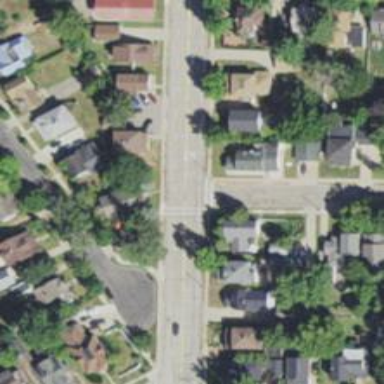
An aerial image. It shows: Marked road crossing.